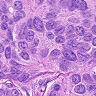
Metastatic tissue present: yes